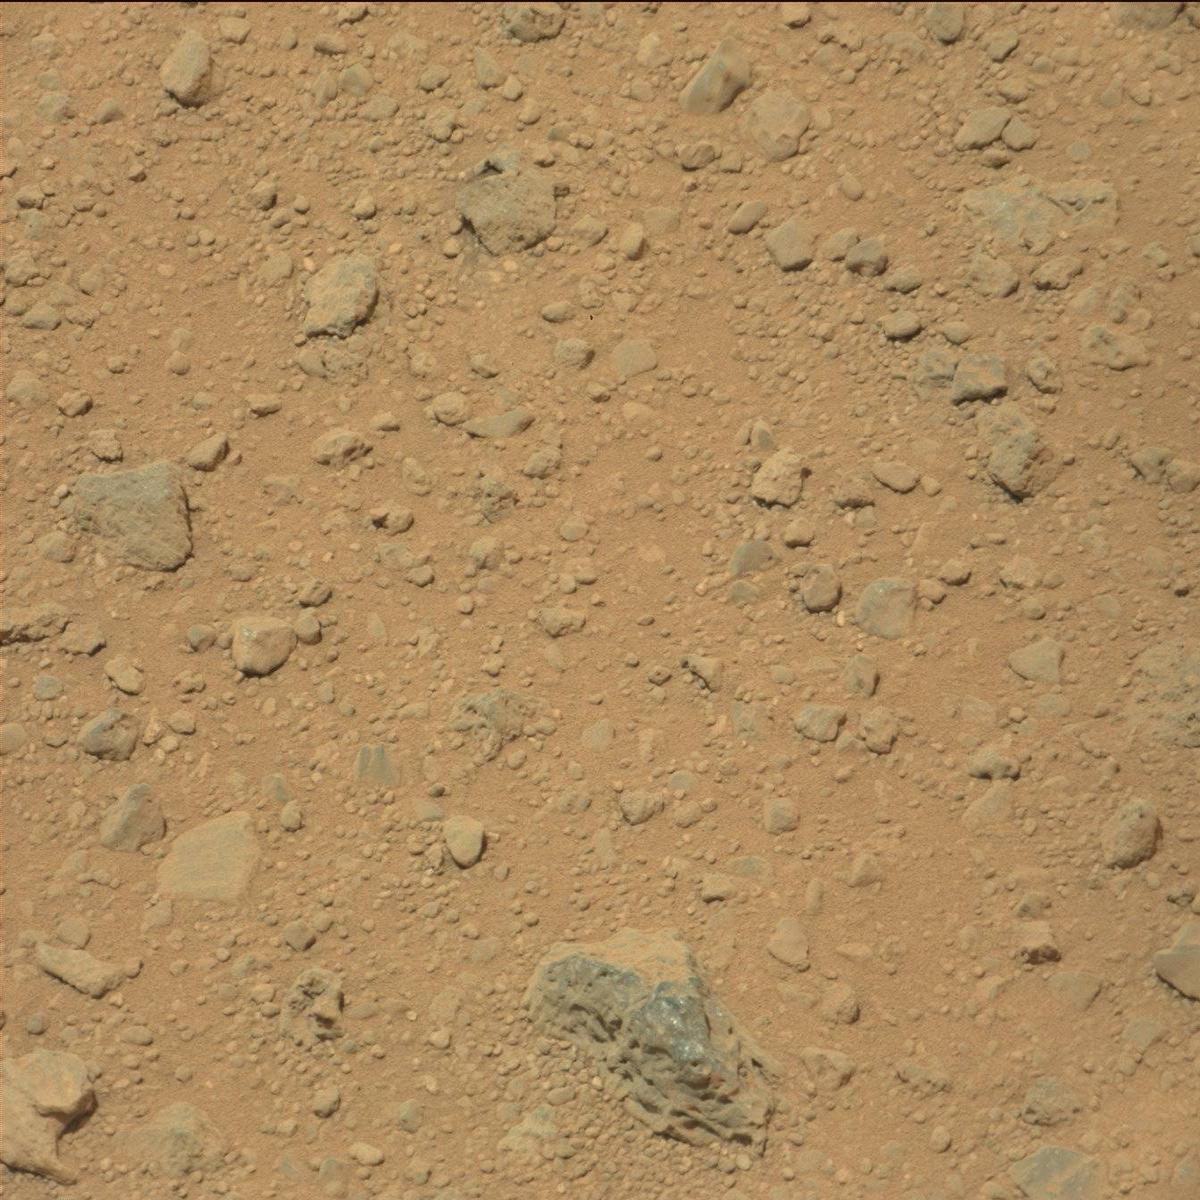
Terrain classes present: Bedrock, Rock, Sand / Soil